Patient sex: M
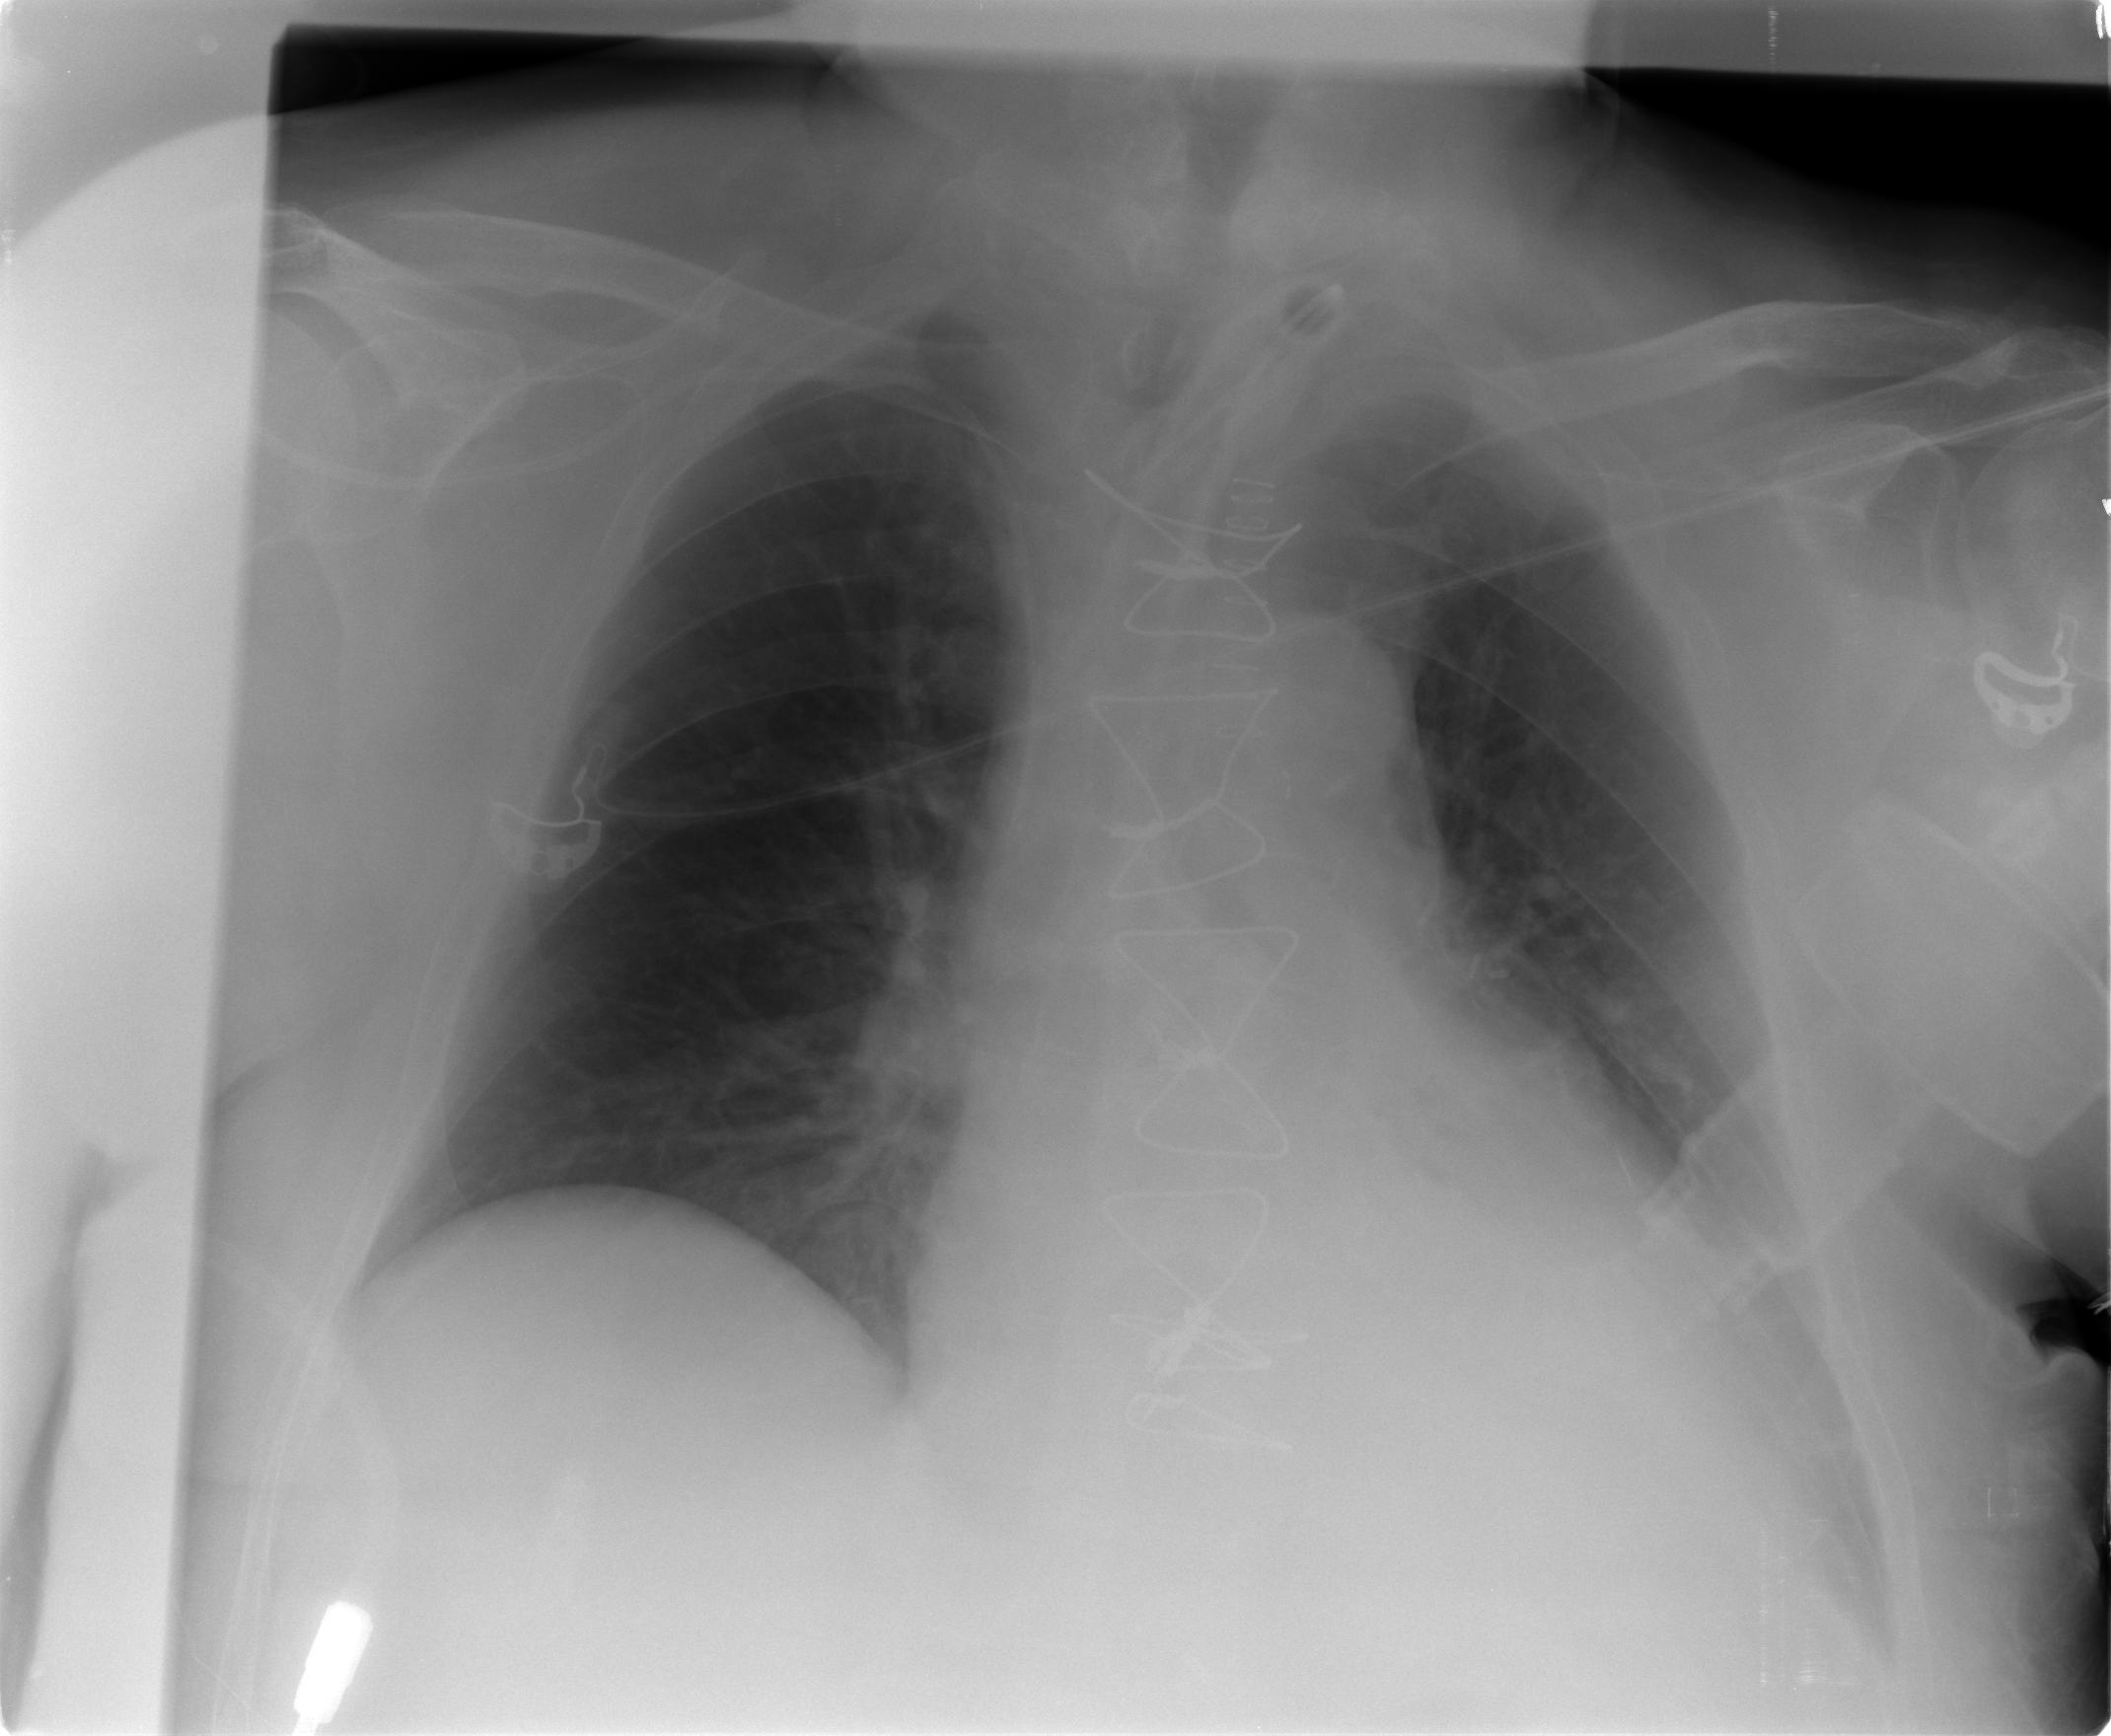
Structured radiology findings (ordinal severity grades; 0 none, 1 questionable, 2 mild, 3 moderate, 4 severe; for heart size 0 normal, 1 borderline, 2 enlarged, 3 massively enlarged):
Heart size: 2
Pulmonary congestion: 2
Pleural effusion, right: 0
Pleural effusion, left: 2
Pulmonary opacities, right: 0
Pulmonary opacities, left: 0
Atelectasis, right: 2
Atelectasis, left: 2